Interaction volume radius: 10 \u00c5
Interaction volume height: 15 \u00c5
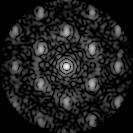
Disorder parameter: 0.4109